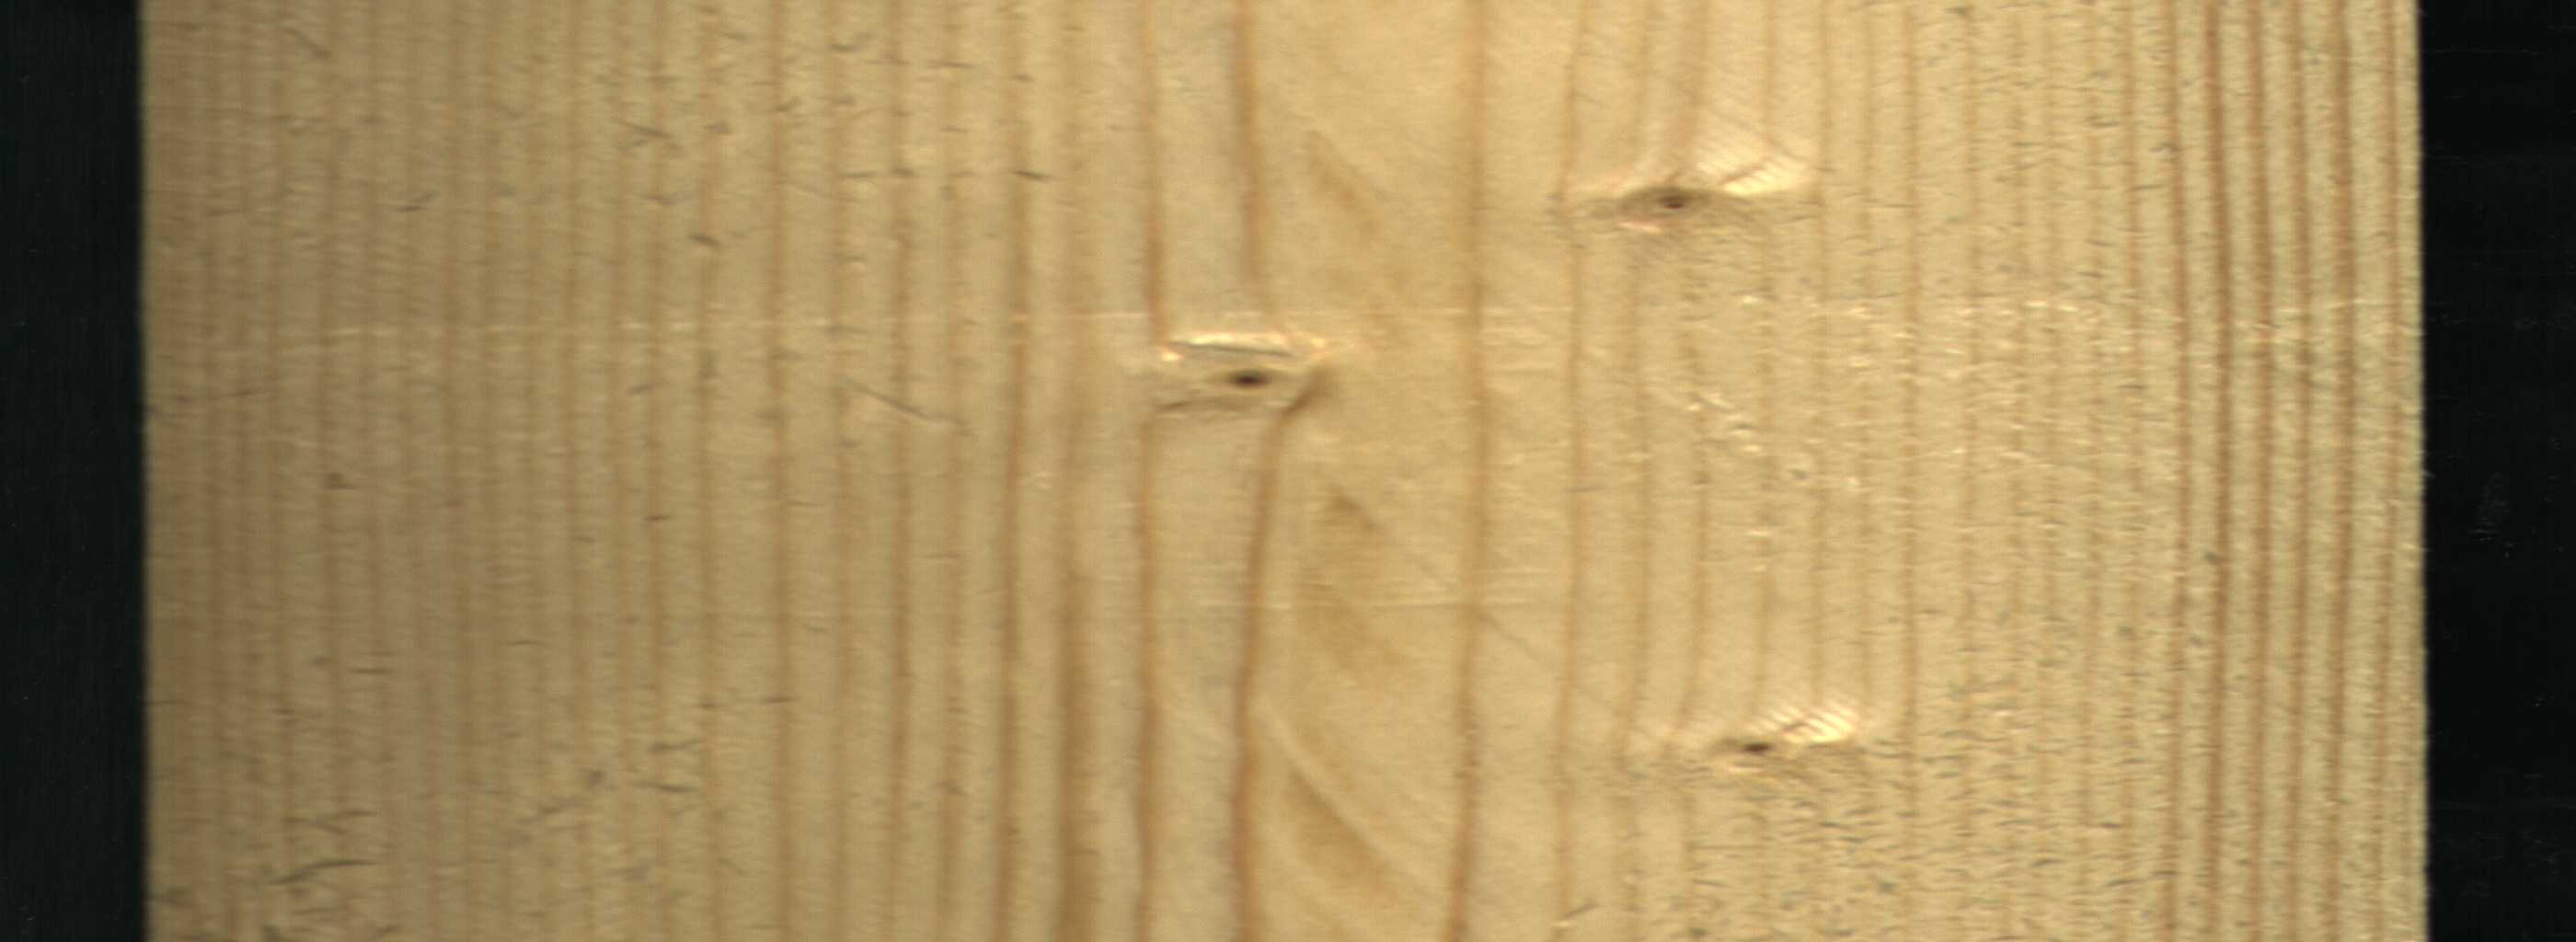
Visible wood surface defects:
Live_Knot
Live_Knot
Live_Knot